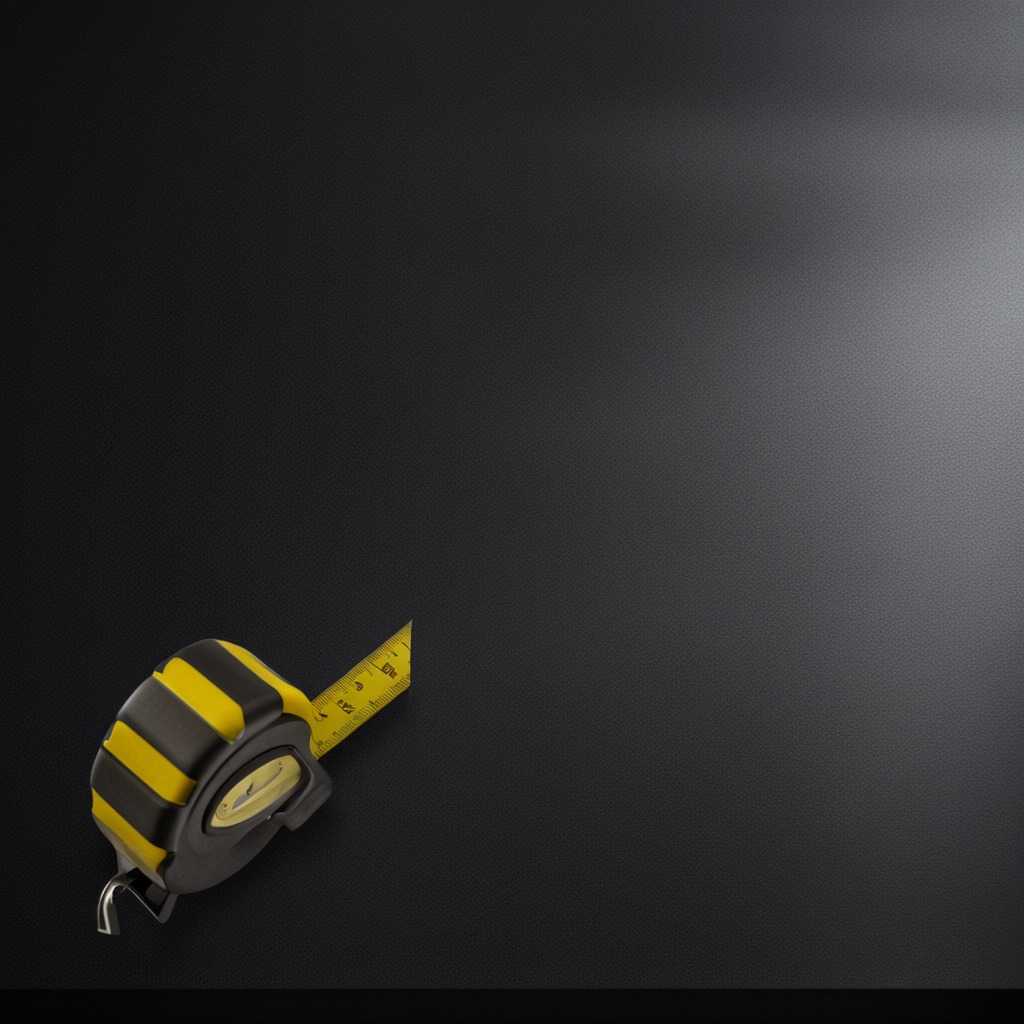
A measuring tape is lying on a clean granite tabletop covered with a black rubber mat inside a workshop under bright overhead lighting crisp shadows high clarity worn but beneath the mat